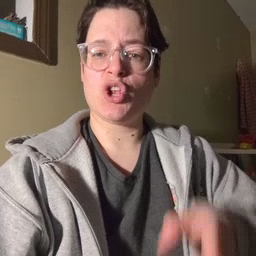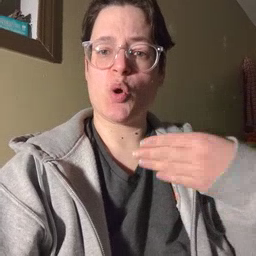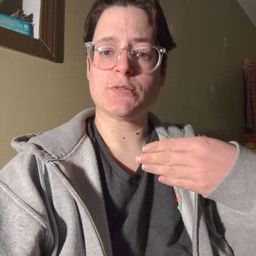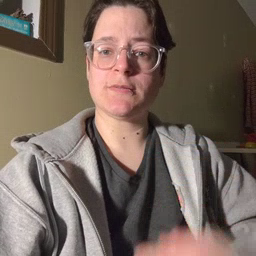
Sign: close